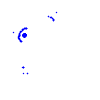
Particle: electron